Question: I cannot seem to get this inserting. nothing inserts at all. I have tried this a couple of ways now but neither work. the connection to the db is there but no insert.
'''
$insert = "INSERT INTO
friendshipTable
( user_a_memberID , user_b_memberID )
VALUES ($member_id,$addFriendID)";
$resultx = mysqli_query($connExt, $insert);
'''

<URL>
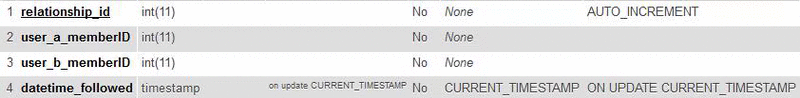
Answer:
There is no problem with query actually its taking $connExt as undefined because its a scope issue. you can use 'global $connExt;' in your local function
or code as below...
'''
<form action="friendship.php" method="post">
<input type="text" name="addfriend" placeholder="add friend">
<input type="text" name="member_id" placeholder="member id">
<input type="submit">
</form>
<?php
$connExt = mysqli_connect("localhost", "root", "root", "test");
// Check connection
if (mysqli_connect_errno()) {
echo "Failed to connect to MySQL: ".mysqli_connect_error();
}
if ( isset($_POST['addfriend']) && $_POST['addfriend']) {
$addFriend = $_POST['addfriend'];
$member_id = $_POST['member_id'];
addFriend($addFriend, $member_id, $connExt);
}
function addFriend($addFriendID, $member_id, $connExt) { //add friend acts as a follow based system
//create db query
$insert = "INSERT INTO friendshipTable( user_a_memberID , user_b_memberID )
VALUES ('$member_id','$addFriendID');";
$resultx = mysqli_query($connExt, $insert);
echo "addfriend: ".$addFriendID;
echo '<br />';
echo "member_id: ".$member_id;
echo '<br />';
echo "woop!";
echo '<br />';
echo $resultx;;
//return status
}
function unFriend() {
}
?>
'''